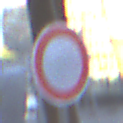
Verkehrszeichen: VerbotFahrzeugeAllerArt
Umgebung: Outdoor, Urban
Tageszeit: SunriseSunset
Wetter: Clear
Licht: Natural
Jahreszeit: NotSpecified
Kontrast: MediumContrast